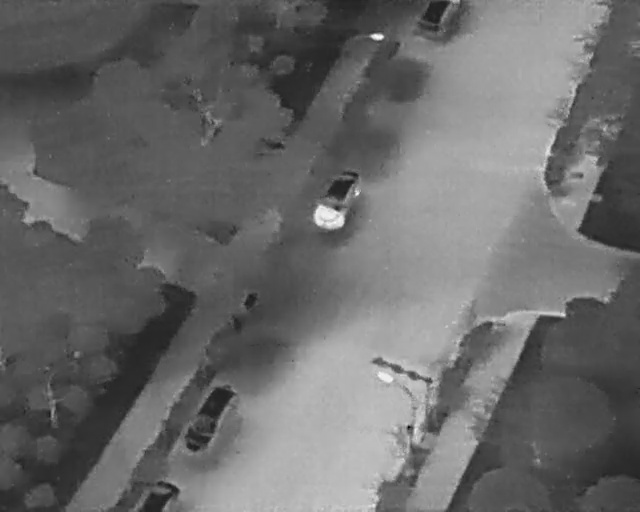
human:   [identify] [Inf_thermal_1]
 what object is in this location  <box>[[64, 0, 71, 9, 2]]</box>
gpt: <ref>1 medium car at the top</ref>

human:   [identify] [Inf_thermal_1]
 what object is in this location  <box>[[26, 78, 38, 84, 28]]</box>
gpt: <ref>1 medium car at the bottom</ref>

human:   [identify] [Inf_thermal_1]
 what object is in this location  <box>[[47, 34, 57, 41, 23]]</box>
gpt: <ref>1 medium car at the center</ref>